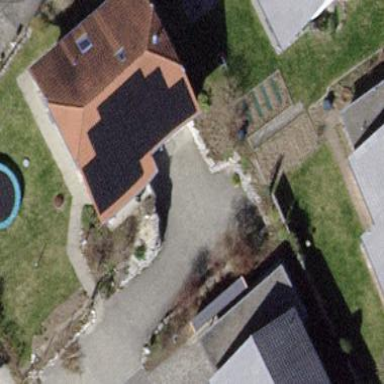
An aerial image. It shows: House with hipped roof.